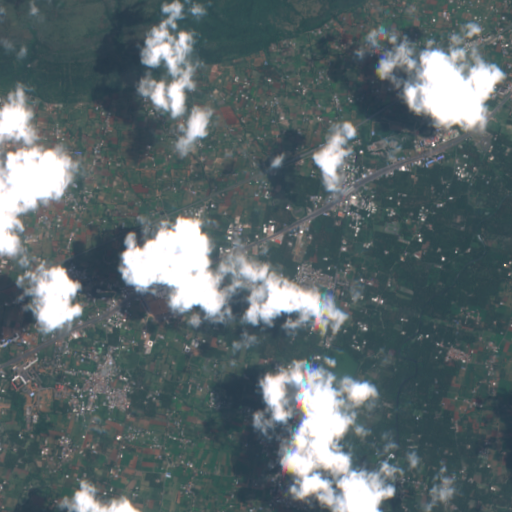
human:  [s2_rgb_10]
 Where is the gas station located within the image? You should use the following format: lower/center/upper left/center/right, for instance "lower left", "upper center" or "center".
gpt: The gas station is located in the upper right of the image.
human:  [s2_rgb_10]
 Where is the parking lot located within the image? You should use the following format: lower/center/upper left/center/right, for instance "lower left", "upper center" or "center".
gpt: The parking lot is located in the lower left of the image.
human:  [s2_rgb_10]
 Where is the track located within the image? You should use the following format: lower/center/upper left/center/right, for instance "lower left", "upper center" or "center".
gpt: The track is located in the lower left of the image.
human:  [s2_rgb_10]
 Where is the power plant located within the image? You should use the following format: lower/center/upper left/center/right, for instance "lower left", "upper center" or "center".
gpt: There is no power plant in the image.